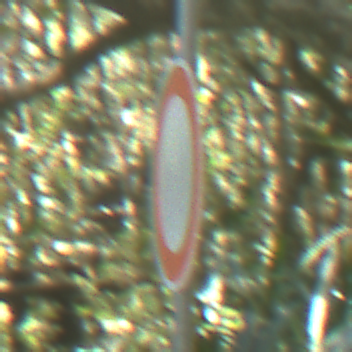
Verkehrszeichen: VerbotFahrzeugeAllerArt
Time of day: Midday
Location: Outdoor (Nature)
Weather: Clear
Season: NotSpecified
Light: Natural